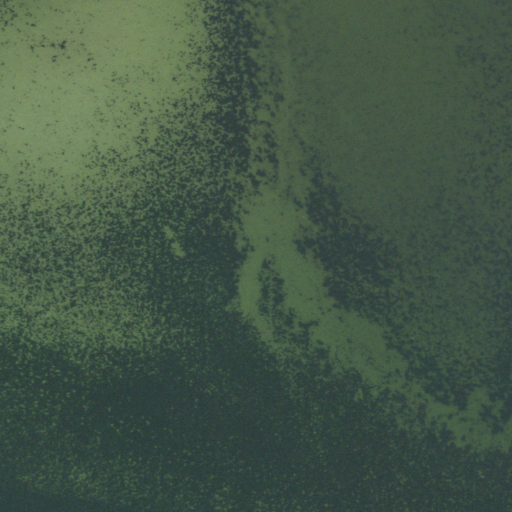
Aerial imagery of bar in Florida named Shortys Banks containing only open water